Field crop: maize
Growth stage: 2
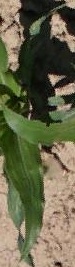
Species: maize